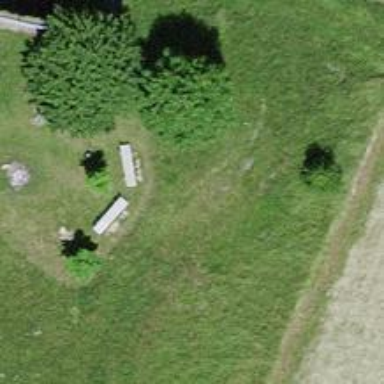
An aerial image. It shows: Brown bench.